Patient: sex F, age 76
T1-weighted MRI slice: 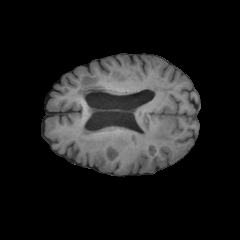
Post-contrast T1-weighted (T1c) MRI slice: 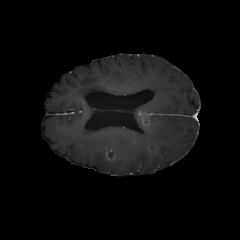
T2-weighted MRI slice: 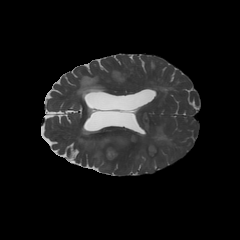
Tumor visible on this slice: yes
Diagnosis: Glioblastoma, IDH-wildtype
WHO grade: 4